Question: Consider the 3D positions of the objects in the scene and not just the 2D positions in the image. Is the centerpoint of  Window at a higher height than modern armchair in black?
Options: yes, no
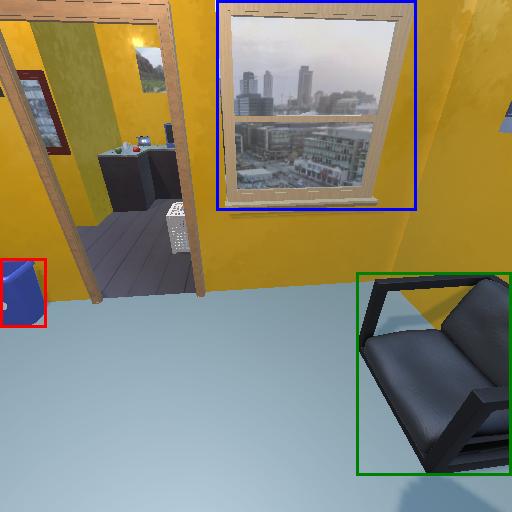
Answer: yes